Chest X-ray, PA view. Patient: 48 years old, sex F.
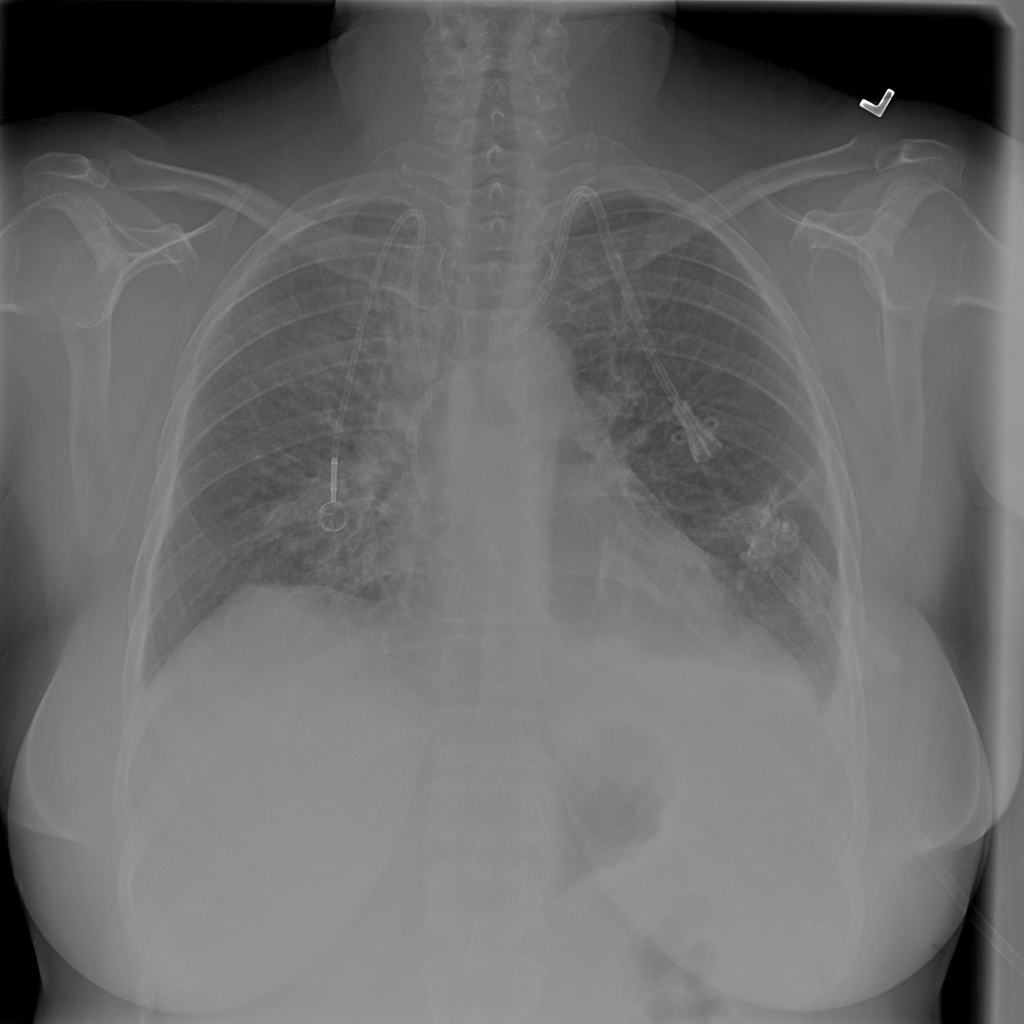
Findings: Cardiomegaly, Consolidation, Effusion, Infiltration